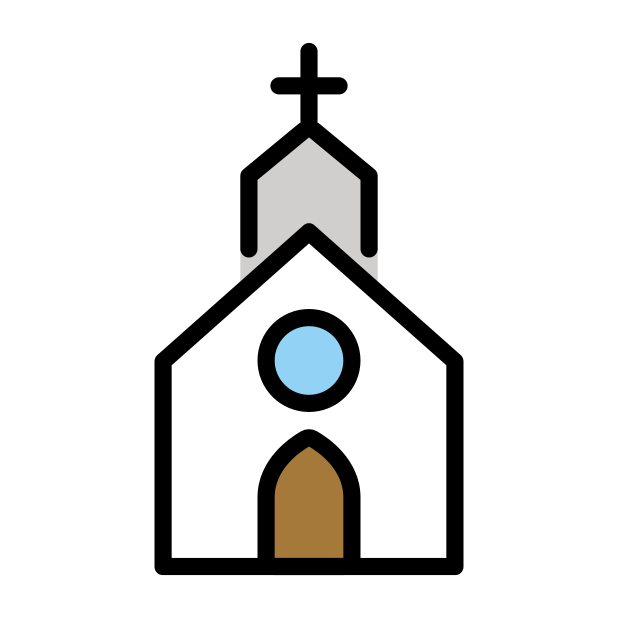
church